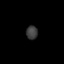
Tissue: prostate
Cell type: Fibroblasts
Senescence score: 0.7864
Nuclear area (px): 150
Mean DAPI intensity: 61.133